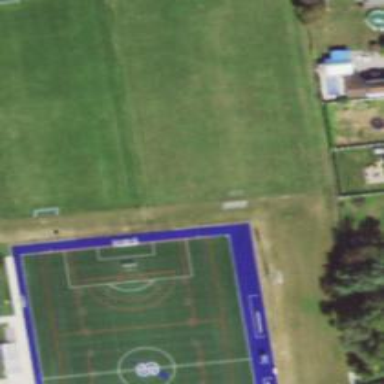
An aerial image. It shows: Hockey pitch for leisure land sports.